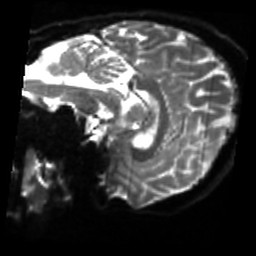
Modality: sbref
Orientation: sagittal
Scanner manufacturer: siemens
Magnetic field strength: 3 T
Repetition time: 4 s
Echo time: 0.0594 s